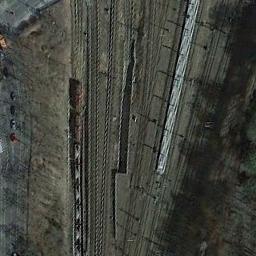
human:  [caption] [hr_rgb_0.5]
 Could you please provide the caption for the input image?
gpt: Both sides of the railway are neat trees .

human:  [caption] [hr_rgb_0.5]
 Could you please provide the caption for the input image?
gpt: These railways are between a grove of bare trees and a road and a train is on one railway .

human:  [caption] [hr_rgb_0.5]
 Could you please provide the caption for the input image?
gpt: The railway is next to some trees .

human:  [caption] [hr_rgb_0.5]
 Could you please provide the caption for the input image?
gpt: Several trains are on the railway .

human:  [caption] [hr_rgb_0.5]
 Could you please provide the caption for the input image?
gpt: There are some withered trees beside the railway with a yellow train .